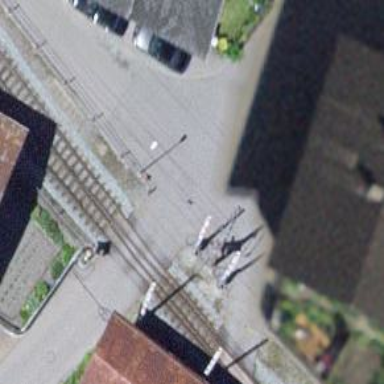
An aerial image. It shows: Level crossing at the railway with full barrier.